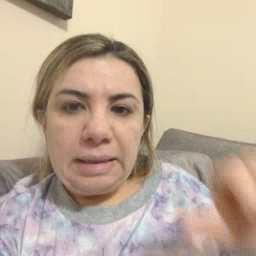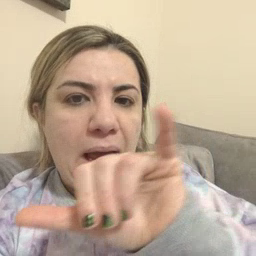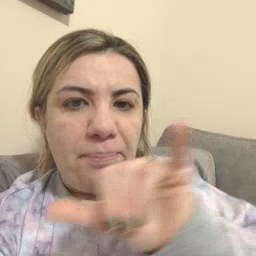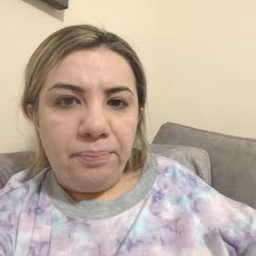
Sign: same